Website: slack
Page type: billing-address
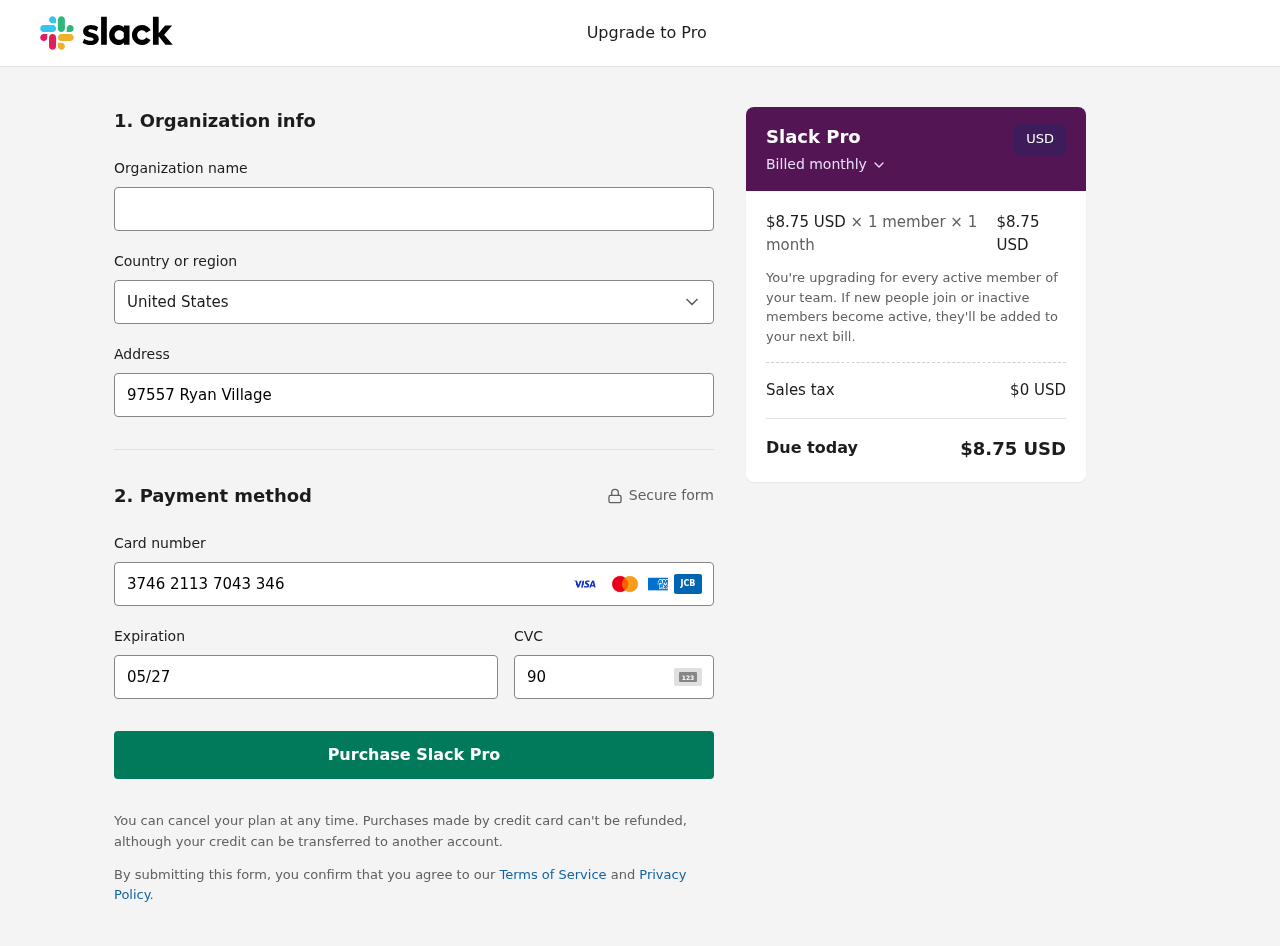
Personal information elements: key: PII_CARD_CVV
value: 9074
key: PII_CARD_EXPIRY
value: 05/27
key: PII_CARD_NUMBER
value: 3746 2113 7043 346
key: PII_COUNTRY
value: United States
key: PII_STREET
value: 97557 Ryan Village
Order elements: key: ORDER_PRICE_PER_MEMBER
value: $8.75 USD
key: ORDER_MEMBER_COUNT
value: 1
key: ORDER_MONTH_COUNT
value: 1
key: ORDER_SUBTOTAL
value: $8.75 USD
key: ORDER_TAX
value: $0
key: ORDER_TOTAL
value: $8.75 USD